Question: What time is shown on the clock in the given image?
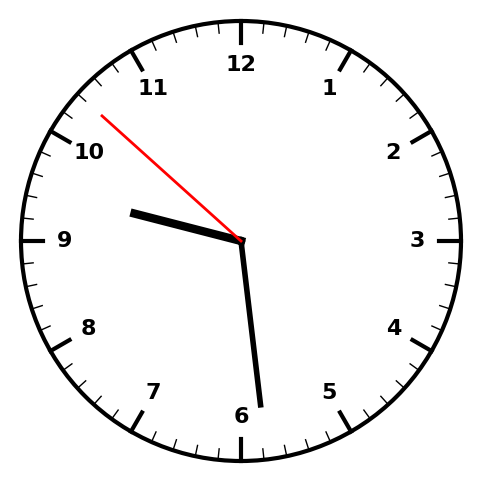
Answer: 09:28:52